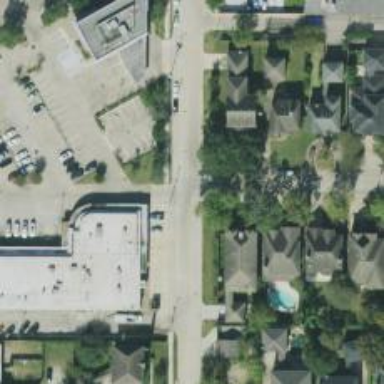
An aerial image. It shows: Residential road with asphalt surface. Sidewalk is present on the left side.